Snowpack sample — Buffalo Mountain, Silverthorne, Colorado, USA (2/22/26, 2:02 PM MST)
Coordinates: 39.622, -106.113
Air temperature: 33 °F
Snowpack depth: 63 cm
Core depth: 20 cm
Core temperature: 24.8 °F
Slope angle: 11°, slope face: 116°
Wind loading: low
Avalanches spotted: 0
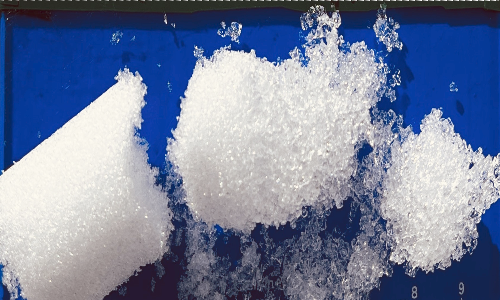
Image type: core
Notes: In a firebreak similar to site 1, minimal wind loading with no spotted avalanches (not many faces in view though)